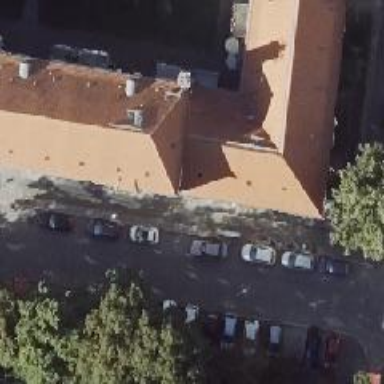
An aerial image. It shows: Hipped roof apartment building.